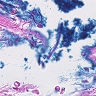
Metastatic tissue present: no